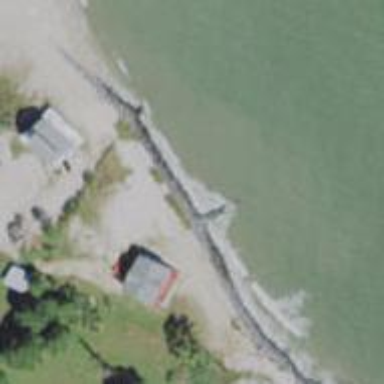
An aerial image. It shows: Breakwater structure.